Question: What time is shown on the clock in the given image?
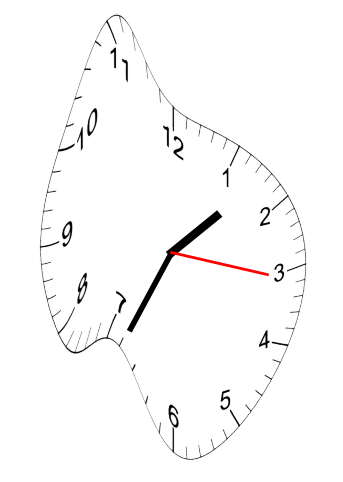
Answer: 01:34:16